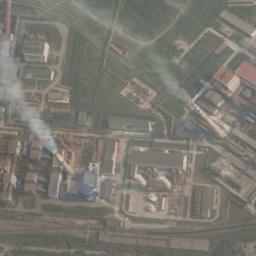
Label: thermal_power_station